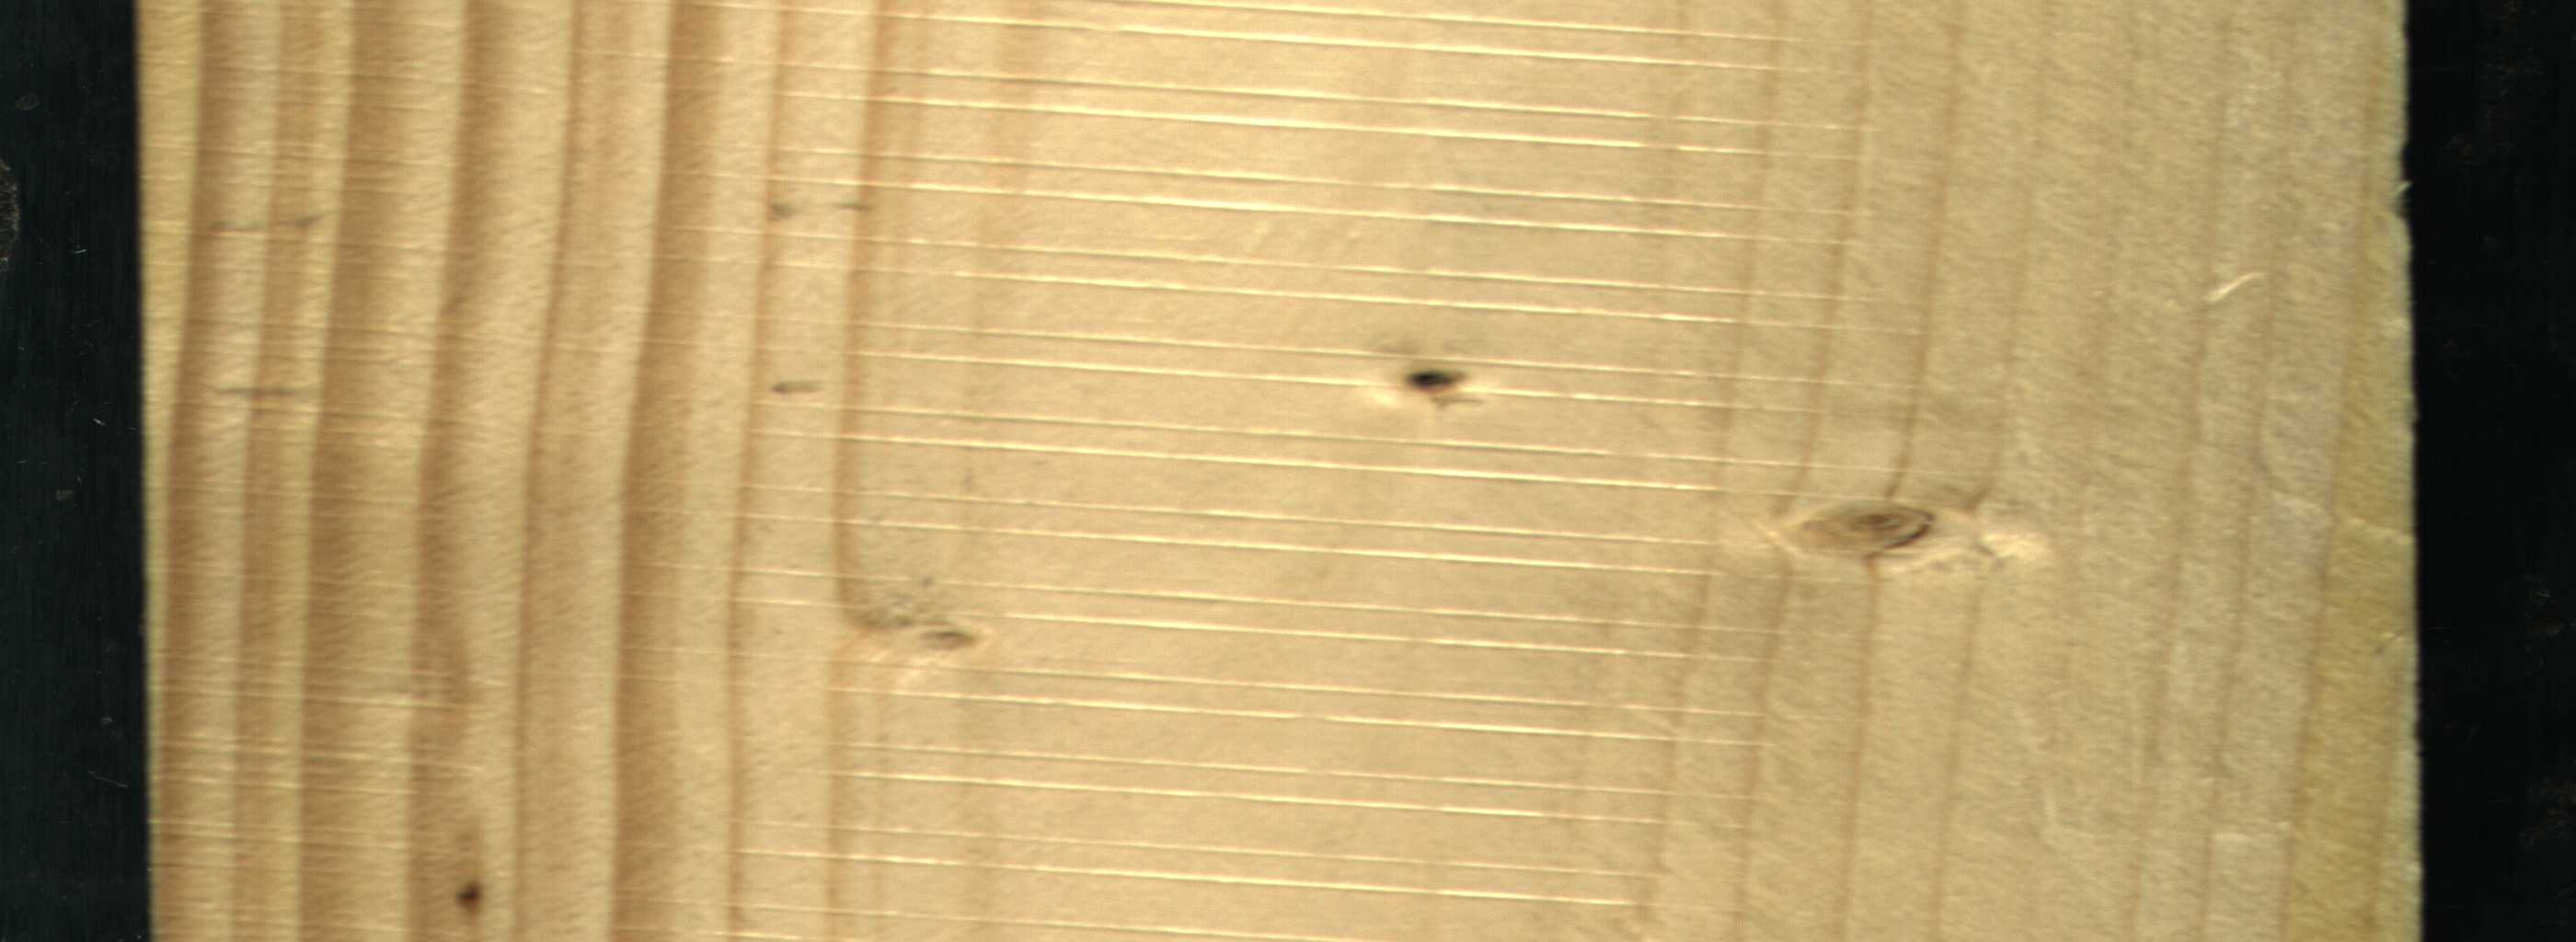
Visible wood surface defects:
Dead_Knot
Live_Knot
Live_Knot